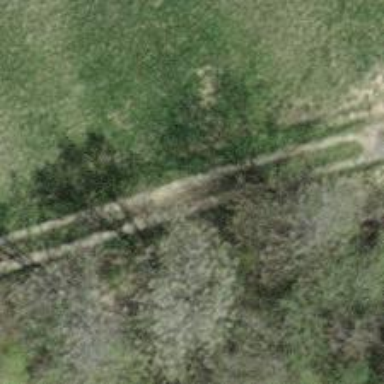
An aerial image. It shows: Unpaved track with grade4 surface.